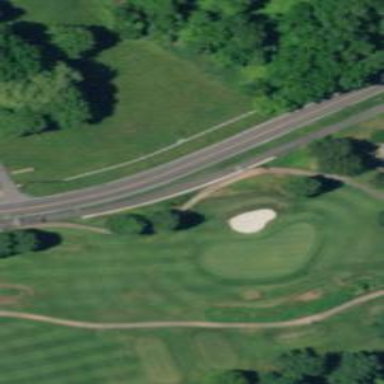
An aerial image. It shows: Path for both roads and golfers.